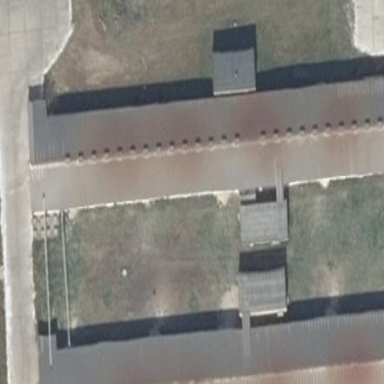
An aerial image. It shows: Gabled grey roof on farm auxiliary building. The roof is oriented along the length of the structure.